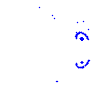
Particle: kaon